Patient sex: F
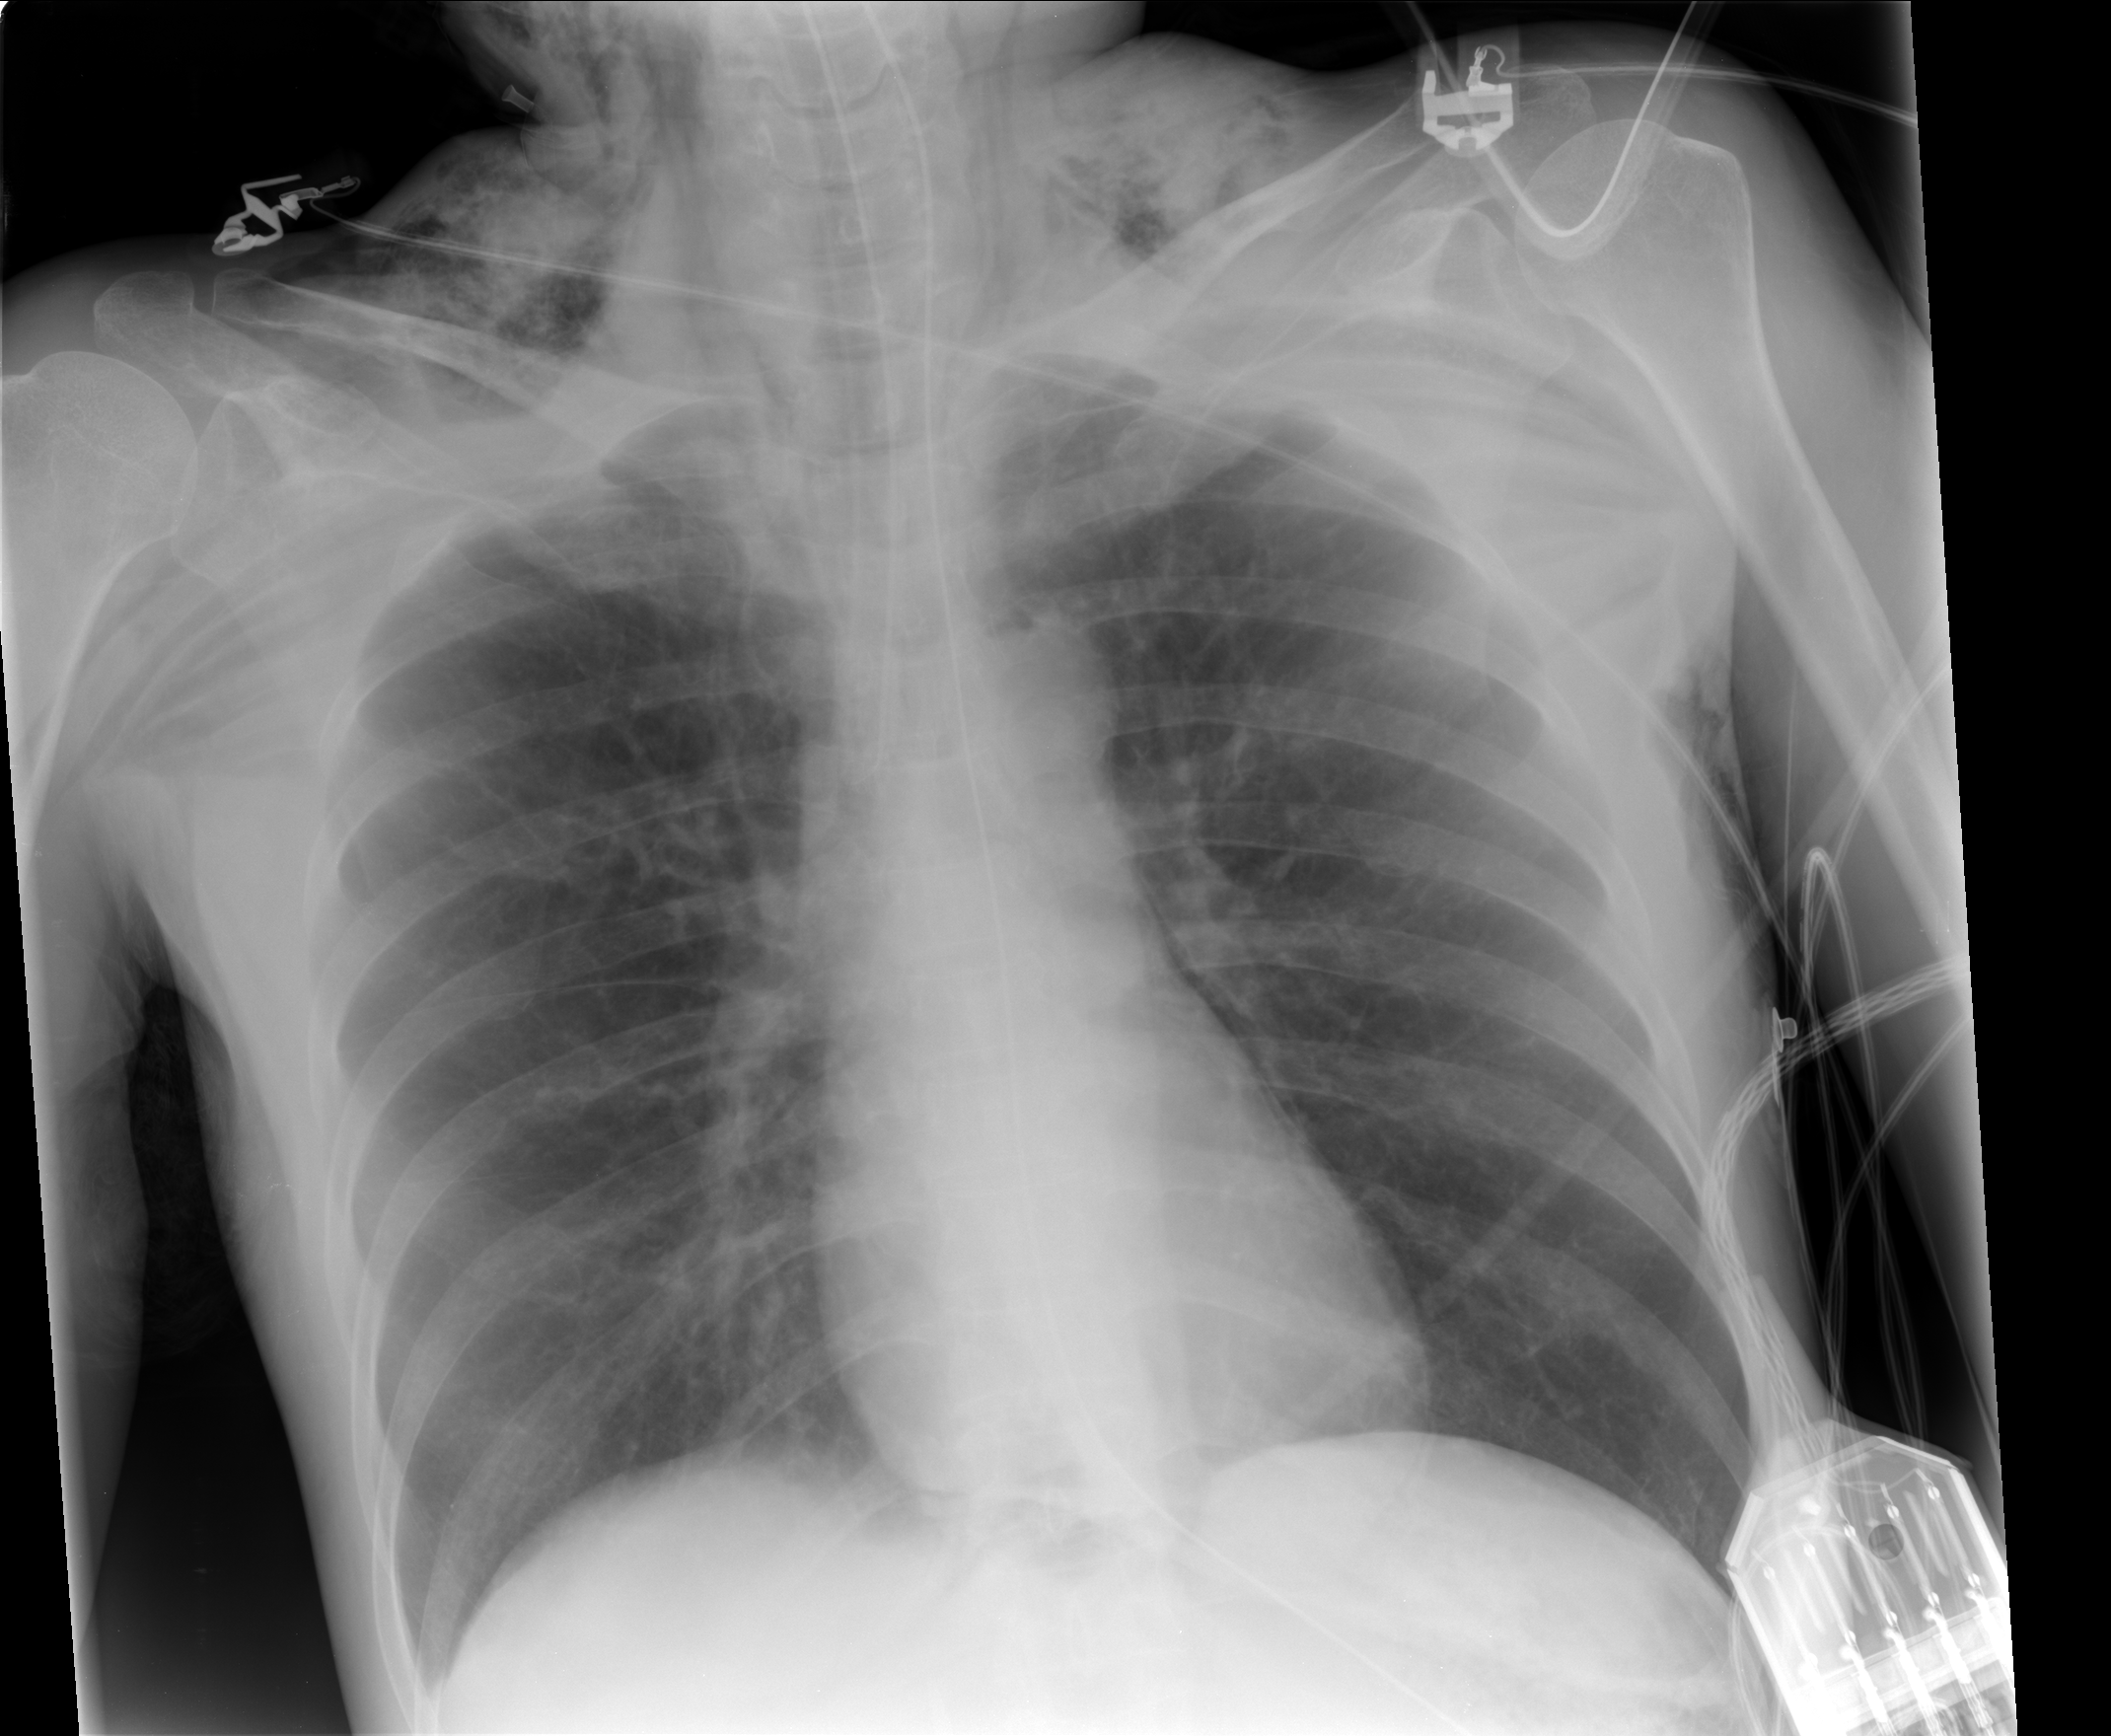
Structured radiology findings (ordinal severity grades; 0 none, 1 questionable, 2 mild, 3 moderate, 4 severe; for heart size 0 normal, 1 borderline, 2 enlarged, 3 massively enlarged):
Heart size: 0
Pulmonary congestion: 2
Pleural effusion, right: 0
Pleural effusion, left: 0
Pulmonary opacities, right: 0
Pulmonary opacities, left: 0
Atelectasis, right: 0
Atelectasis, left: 0